Field crop: tomato
Growth stage: 1
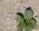
Species: solanum